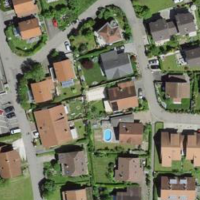
EUNIS habitat code: 54
Species observed at this site:
Lamium galeobdolon
Helianthus annuus